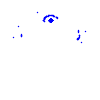
Particle: pion